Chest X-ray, PA view. Patient: 35 years old, sex M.
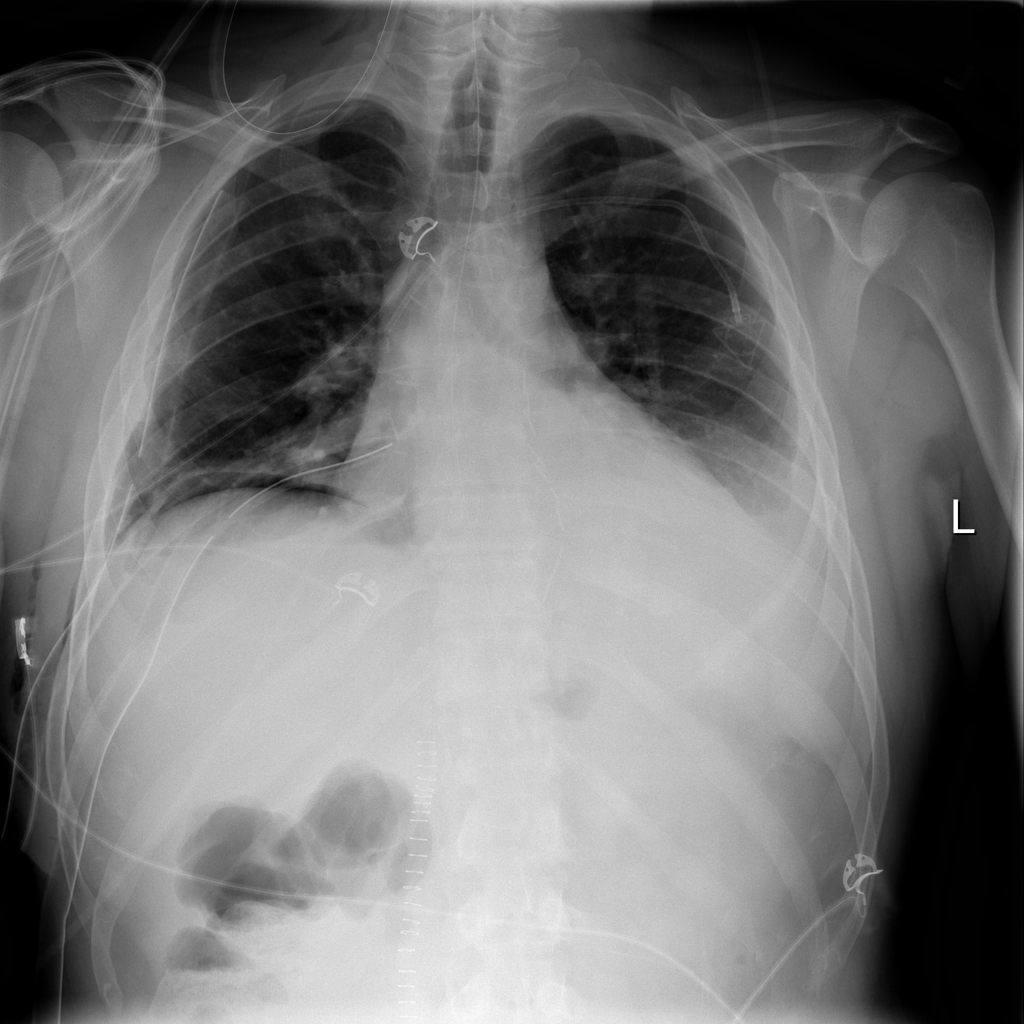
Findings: Effusion, Emphysema, Infiltration